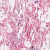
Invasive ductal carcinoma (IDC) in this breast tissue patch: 0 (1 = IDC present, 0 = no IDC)